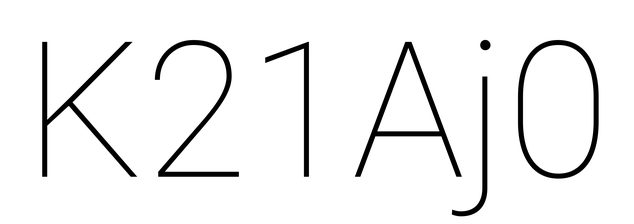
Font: Roboto_Thin